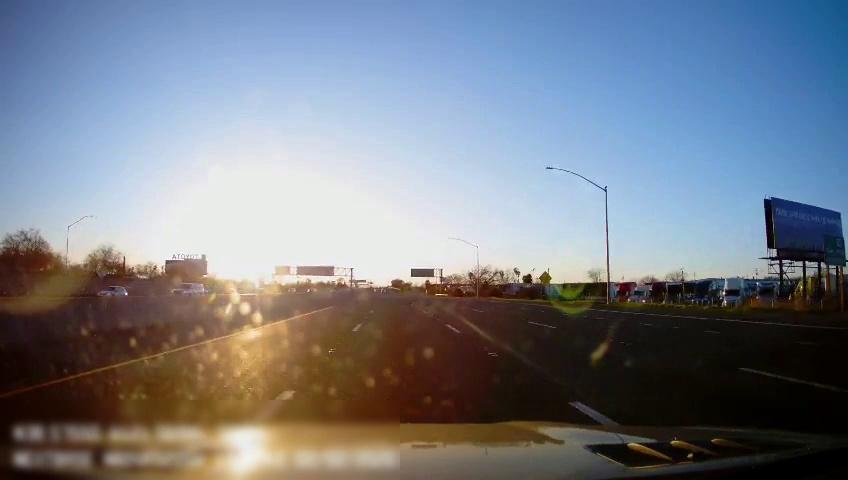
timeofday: Day
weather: Sunny
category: Drivable Space
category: Vehicles | Car
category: Vehicles | SUV
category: Lanes | Alternate Lane
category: Lanes | Current Lane
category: Lanes | Current Lane
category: Lanes | Current Lane
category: Lanes | Alternate Lane
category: Lanes | Alternate Lane
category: Traffic | Signs
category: Traffic | Signs
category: Traffic | Signs